Interaction volume radius: 5 \u00c5
Interaction volume height: 25 \u00c5
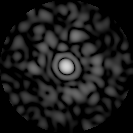
Disorder parameter: 0.8322